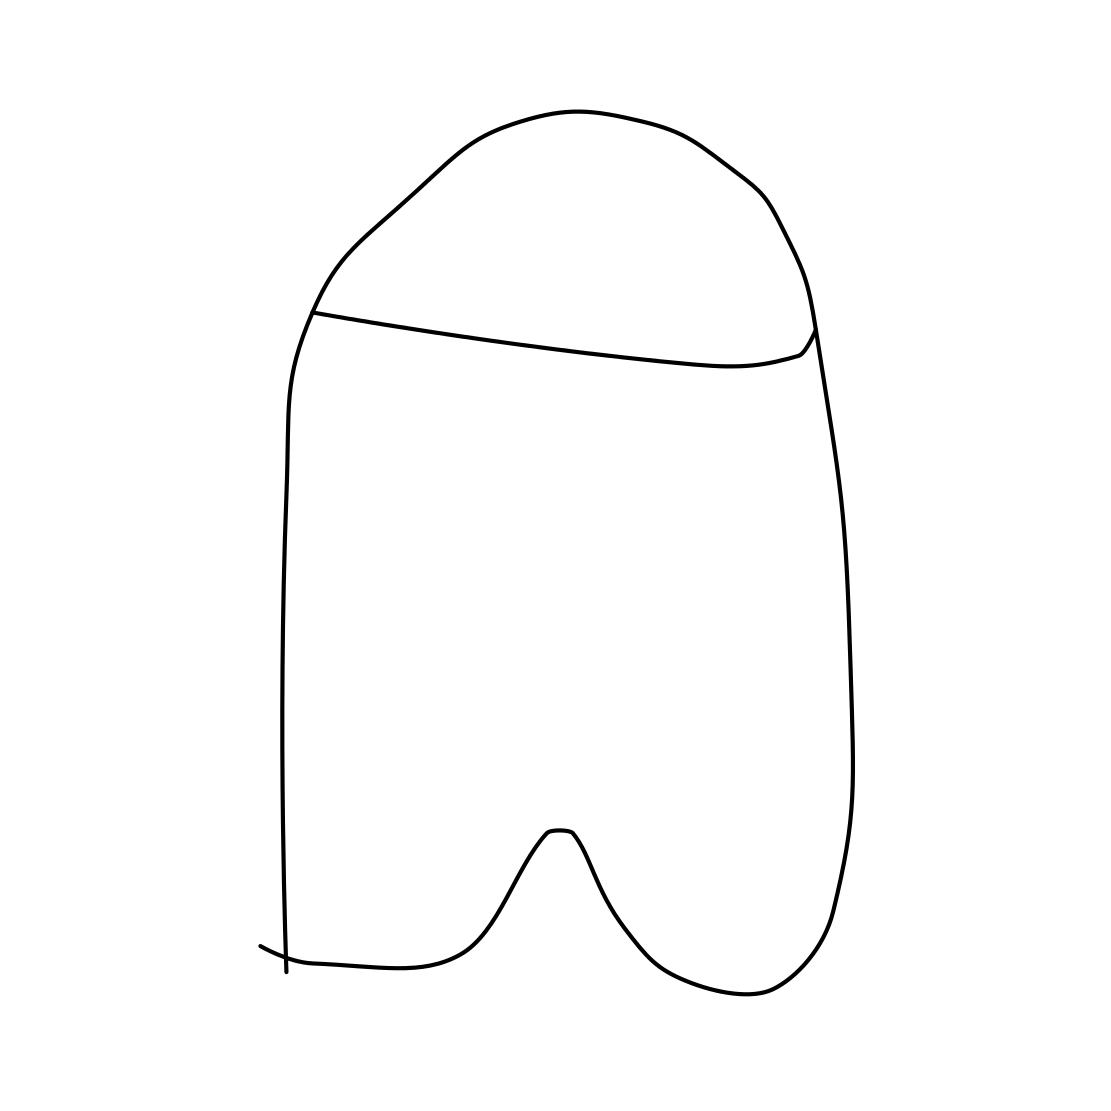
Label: tooth